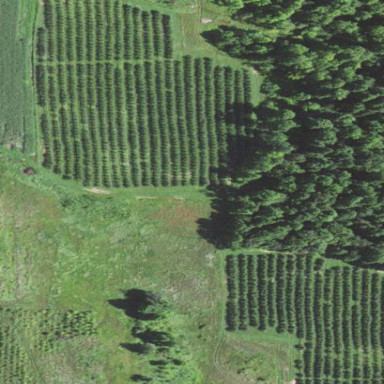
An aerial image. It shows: Orchard.